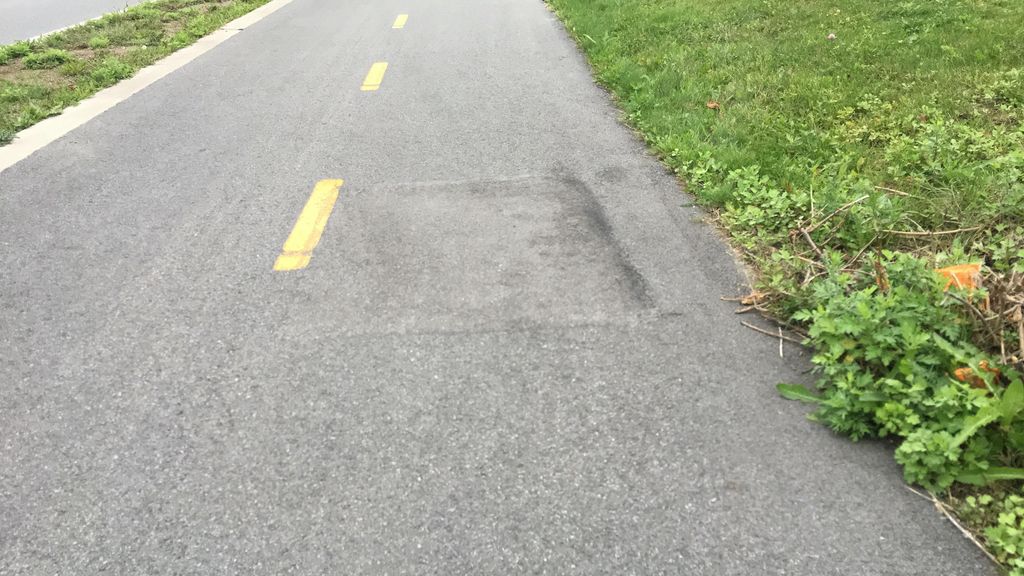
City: montreal